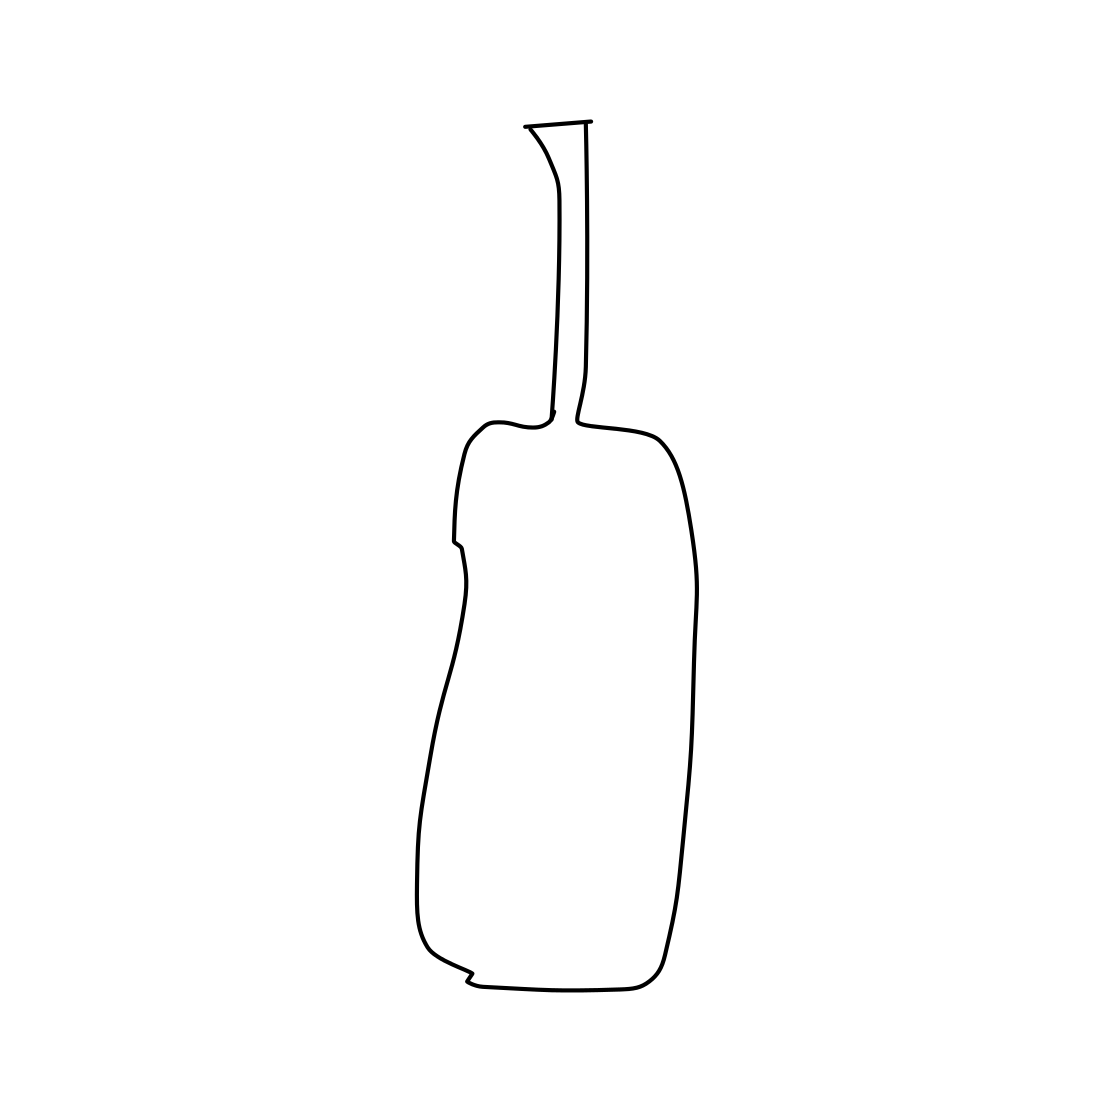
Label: wine-bottle